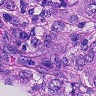
Metastatic tissue present: yes